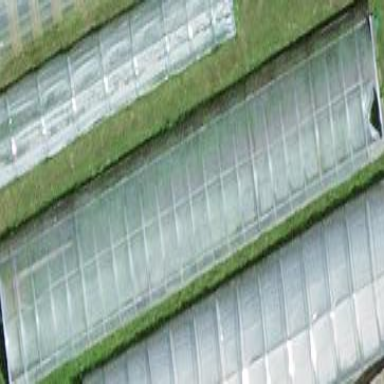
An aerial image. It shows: Greenhouse.